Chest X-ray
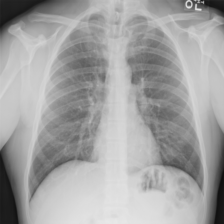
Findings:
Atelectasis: negative
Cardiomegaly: negative
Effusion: negative
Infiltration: negative
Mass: negative
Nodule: negative
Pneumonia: negative
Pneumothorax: negative
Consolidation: negative
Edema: negative
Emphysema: negative
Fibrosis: negative
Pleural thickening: negative
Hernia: negative